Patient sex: M
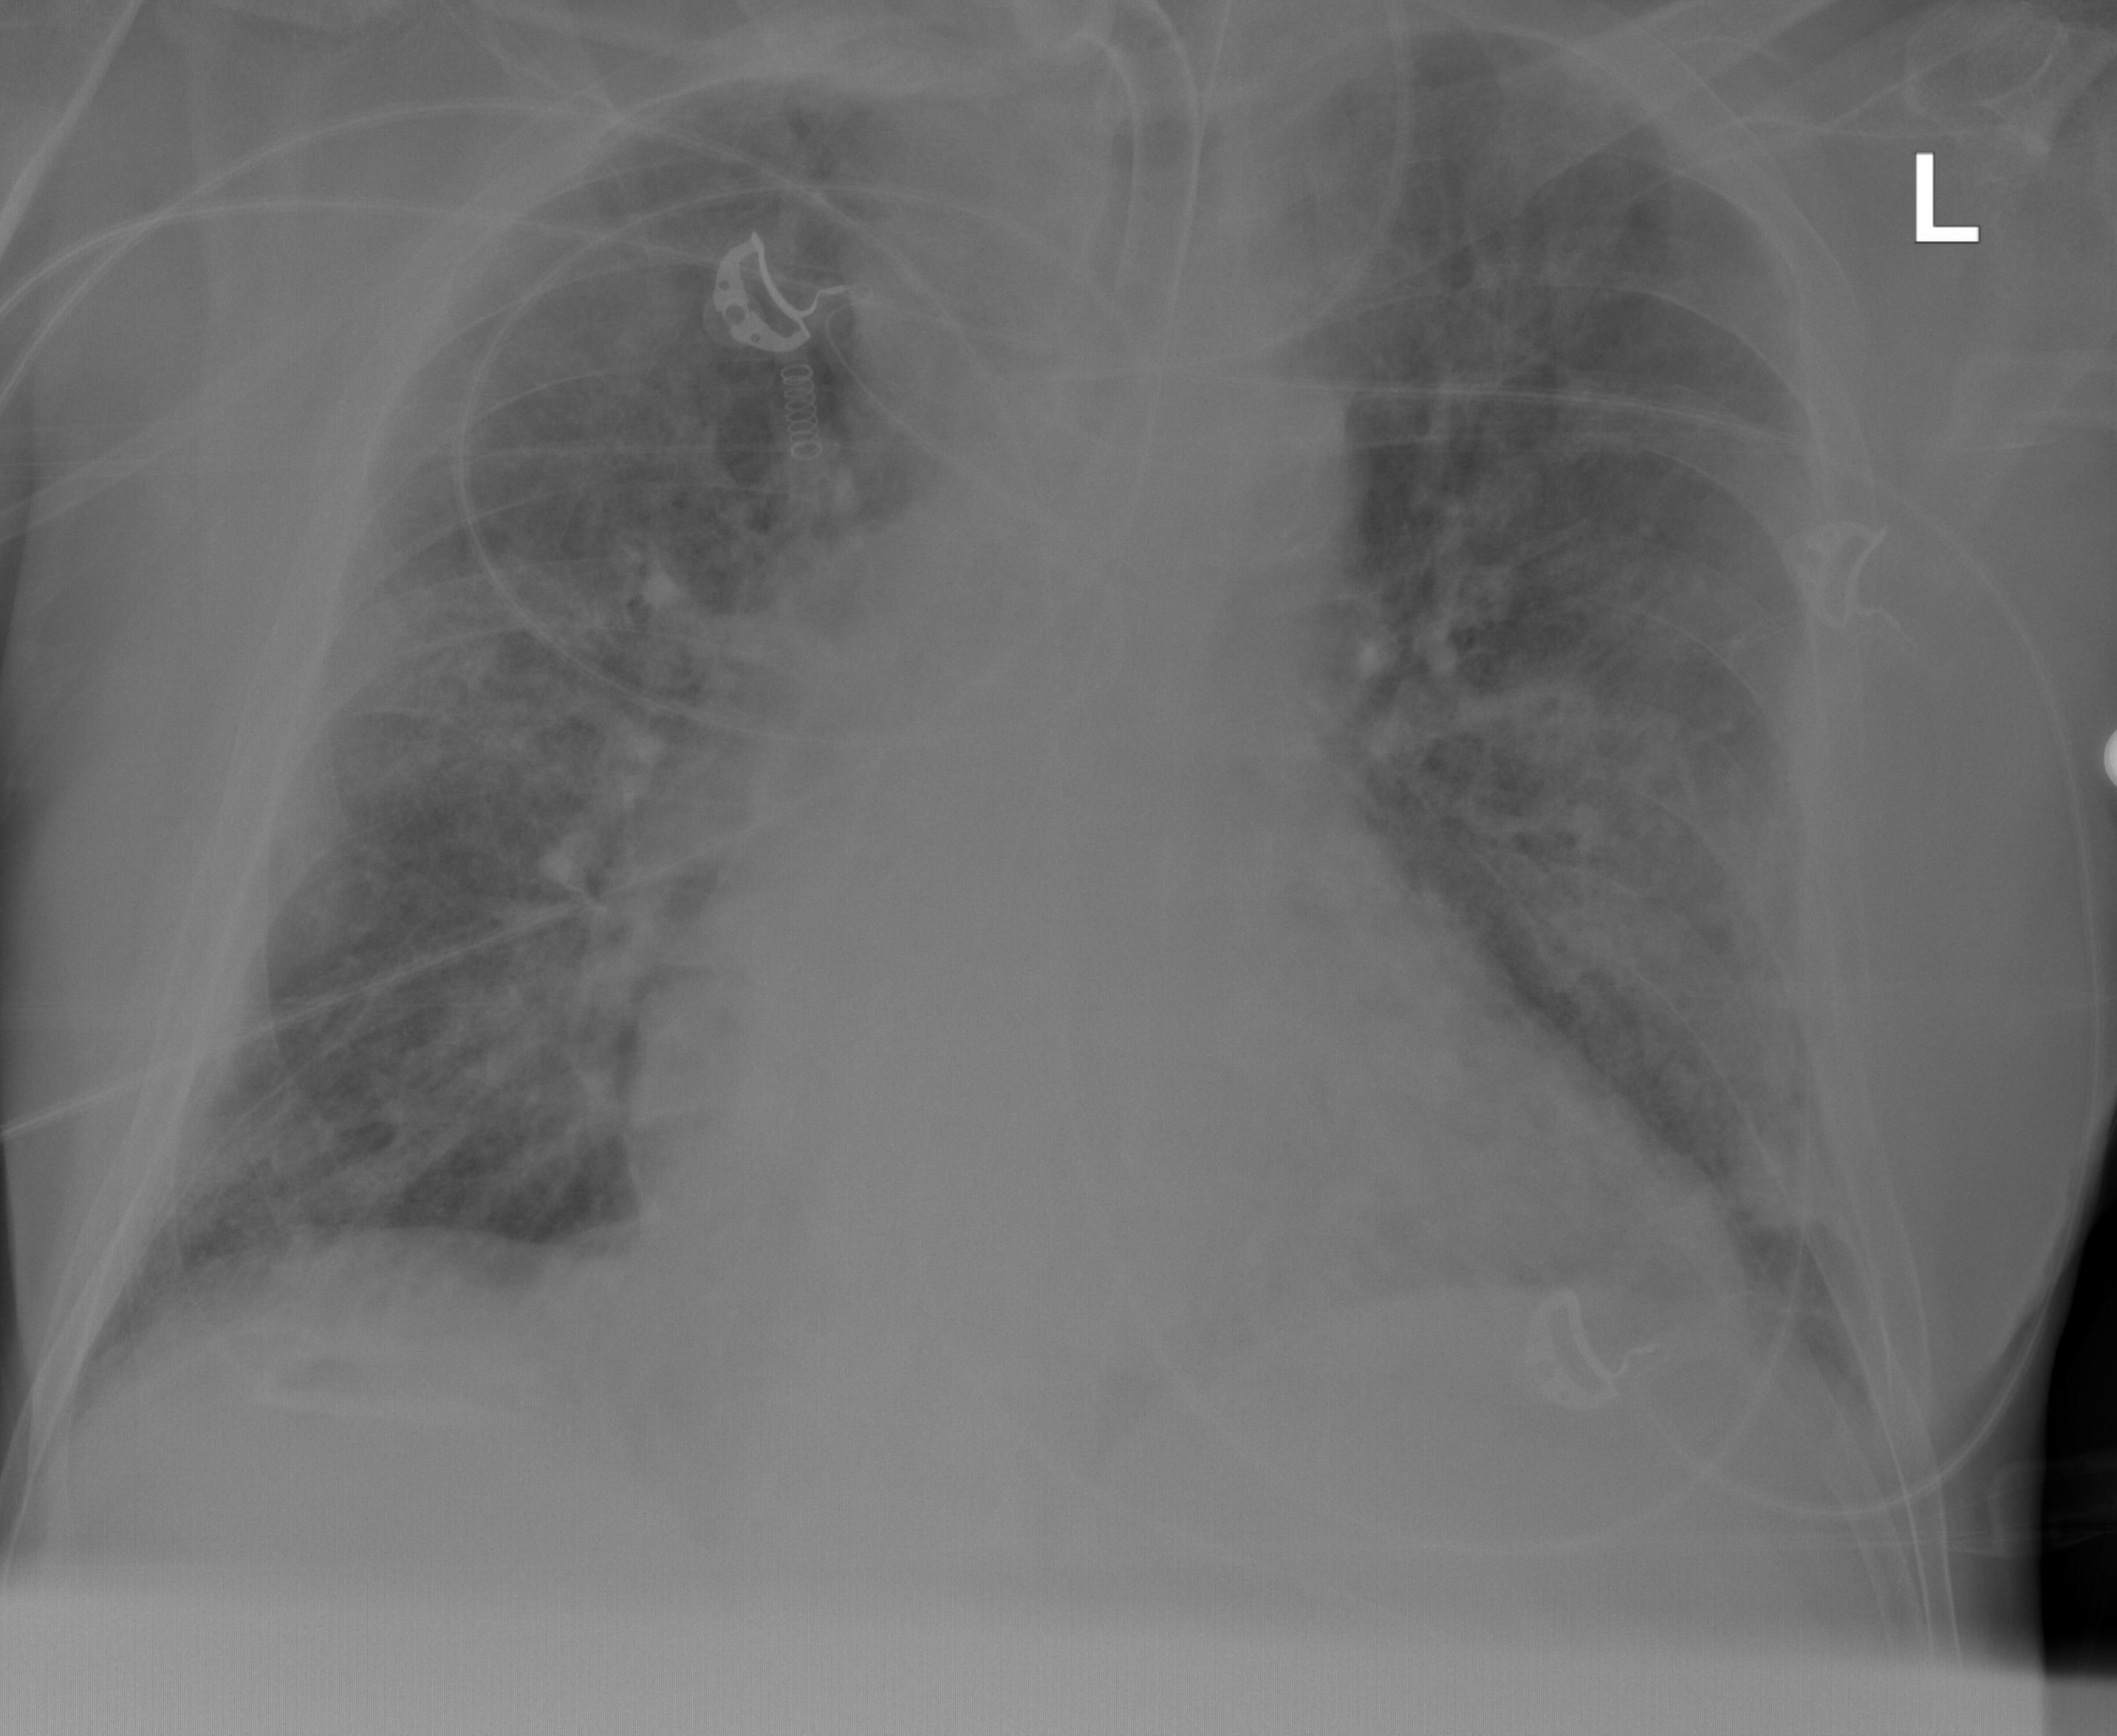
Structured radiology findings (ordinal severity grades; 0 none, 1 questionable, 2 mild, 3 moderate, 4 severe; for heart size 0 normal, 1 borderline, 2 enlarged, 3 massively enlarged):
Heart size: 2
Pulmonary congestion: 2
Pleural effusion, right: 0
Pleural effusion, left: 0
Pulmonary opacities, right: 2
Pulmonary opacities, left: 3
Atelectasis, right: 0
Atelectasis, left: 0